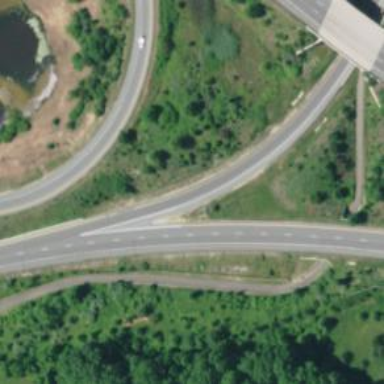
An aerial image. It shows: Motorway link with embankment.